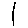
Label: line